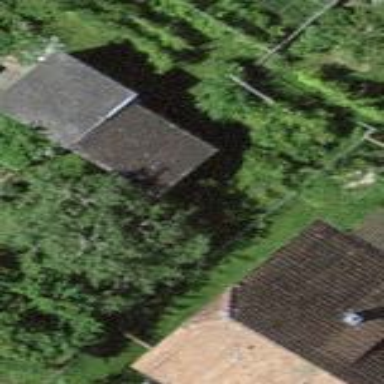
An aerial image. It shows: Shed.